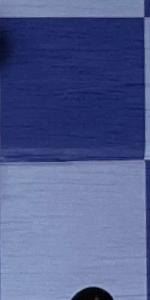
Label: Empty